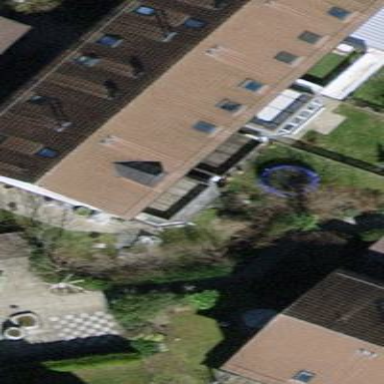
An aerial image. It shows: Residential building with pitched roof.